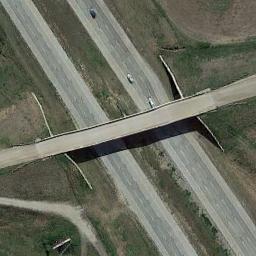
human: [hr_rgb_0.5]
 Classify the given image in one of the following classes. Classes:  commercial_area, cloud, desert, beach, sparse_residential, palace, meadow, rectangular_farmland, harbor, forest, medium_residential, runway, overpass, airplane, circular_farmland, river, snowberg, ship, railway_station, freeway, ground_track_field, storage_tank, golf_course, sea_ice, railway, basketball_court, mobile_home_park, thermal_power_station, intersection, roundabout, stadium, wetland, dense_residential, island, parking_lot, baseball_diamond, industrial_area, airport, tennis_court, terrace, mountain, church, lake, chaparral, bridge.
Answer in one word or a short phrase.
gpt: overpass